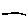
Label: line